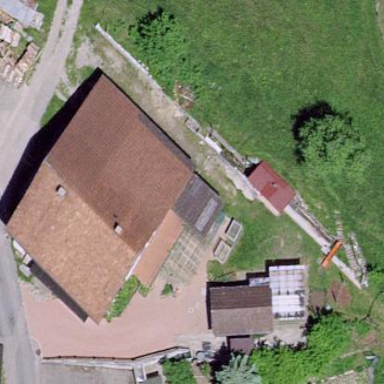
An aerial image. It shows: Building with gabled roof oriented across its structure.